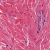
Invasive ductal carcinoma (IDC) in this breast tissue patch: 0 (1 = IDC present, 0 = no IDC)